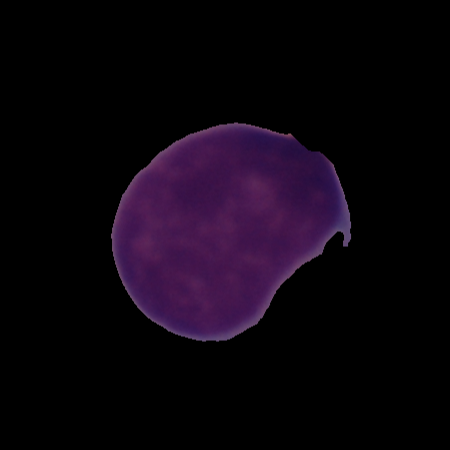
Label: cancer